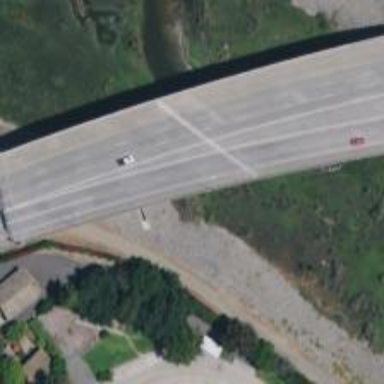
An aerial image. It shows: Bridge on motorway link.